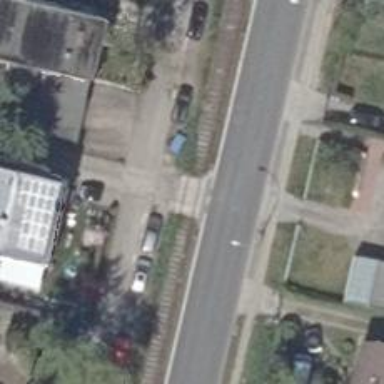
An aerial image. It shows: Uncontrolled level crossing on the railway.